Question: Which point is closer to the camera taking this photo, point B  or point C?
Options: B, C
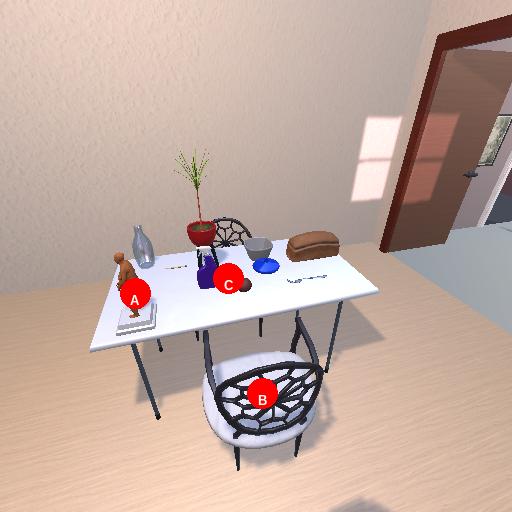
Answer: B